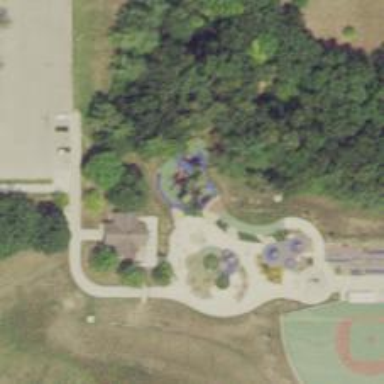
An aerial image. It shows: Playground with bridge.